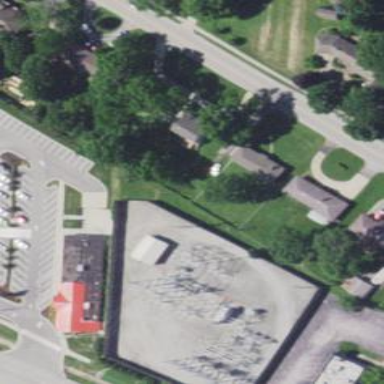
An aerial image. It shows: Transmission substation.